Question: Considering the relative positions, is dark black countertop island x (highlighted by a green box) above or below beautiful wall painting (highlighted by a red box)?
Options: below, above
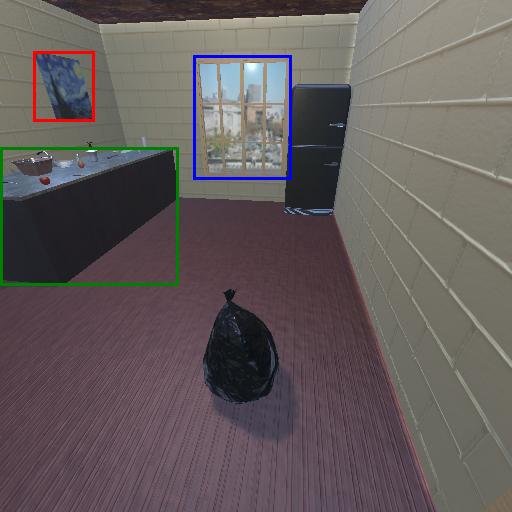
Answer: below